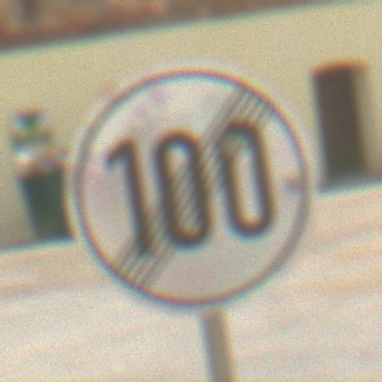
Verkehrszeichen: EndeGeschwindigkeit100
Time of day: Midday
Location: Outdoor (Suburban)
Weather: PartlyCloudy
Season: NotSpecified
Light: Natural